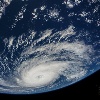
Label: cloud